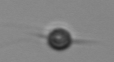
Label: Acanthoica_quattrospina